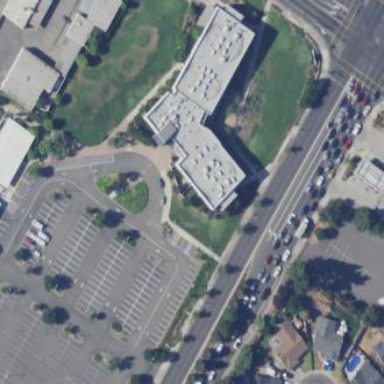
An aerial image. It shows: School building.